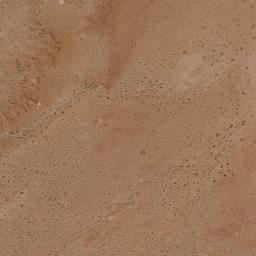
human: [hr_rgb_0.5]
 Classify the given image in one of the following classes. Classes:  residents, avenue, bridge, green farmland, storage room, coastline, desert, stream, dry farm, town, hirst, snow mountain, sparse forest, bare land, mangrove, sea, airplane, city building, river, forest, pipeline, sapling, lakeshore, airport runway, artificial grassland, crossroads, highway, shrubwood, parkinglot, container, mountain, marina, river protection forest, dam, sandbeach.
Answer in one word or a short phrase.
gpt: desert